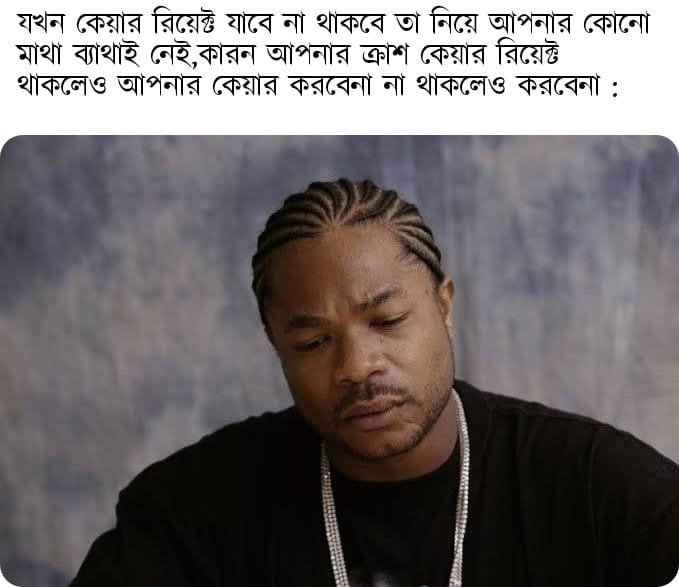
Caption: যখন কেয়ার রিয়েক্ট যাবে না থাকবে তা নিয়ে আপনার কোনো মাথা ব্যাথাই নেই , কারন আপনার ক্রাশ কেয়ার রিয়েক্ট থাকলেও আপনার কেয়ার করবেনা না থাকলেও করবেনা :
Label: non-hate